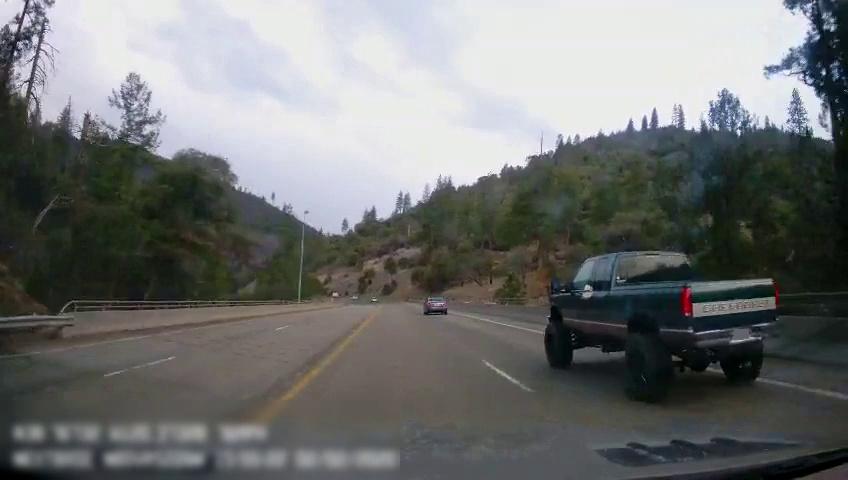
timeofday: Day
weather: Sunny
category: Drivable Space
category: Vehicles | Car
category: Vehicles | Truck
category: Lanes | Current Lane
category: Lanes | Current Lane
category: Lanes | Alternate Lane
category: Lanes | Alternate Lane
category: Lanes | Alternate Lane